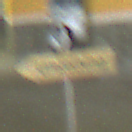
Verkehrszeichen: UmleitungswegweiserLinksweisend
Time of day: NotSpecified
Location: Indoor (Special)
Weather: NotSpecified
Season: NotSpecified
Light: Artificial